問題: ∠P=90°である直角三角形PABがあり、∠QAB=∠QBA=∠QBPを満たす点Qを考えます。直線BQと直線PAの交点をR、線分QRの中点をMとするとPM=6でした。このとき線分BQの長さはいくつですか。
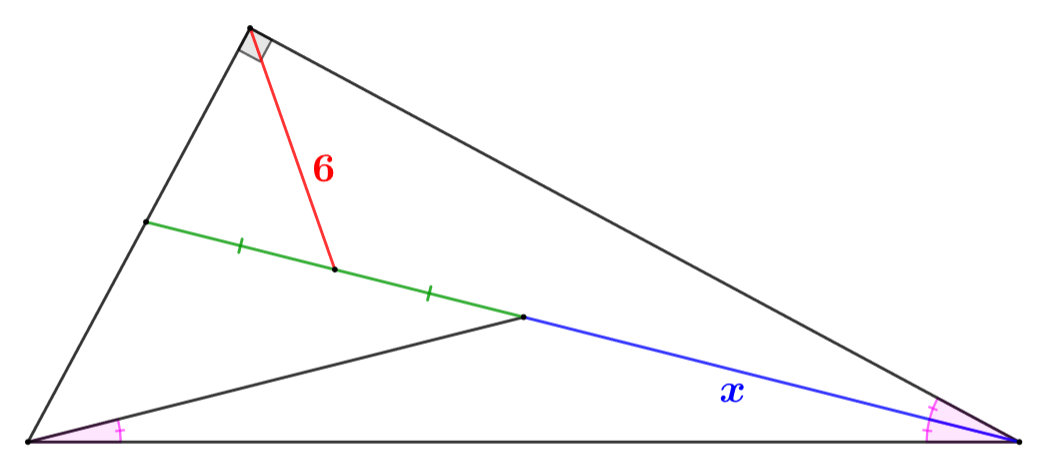
解答: 半直線BP上に、BA=BCとなる点Cをとると、線分PM、線分BQそれぞれ三角形ABCの九点円、外接円の半径である。したがって解答は12。
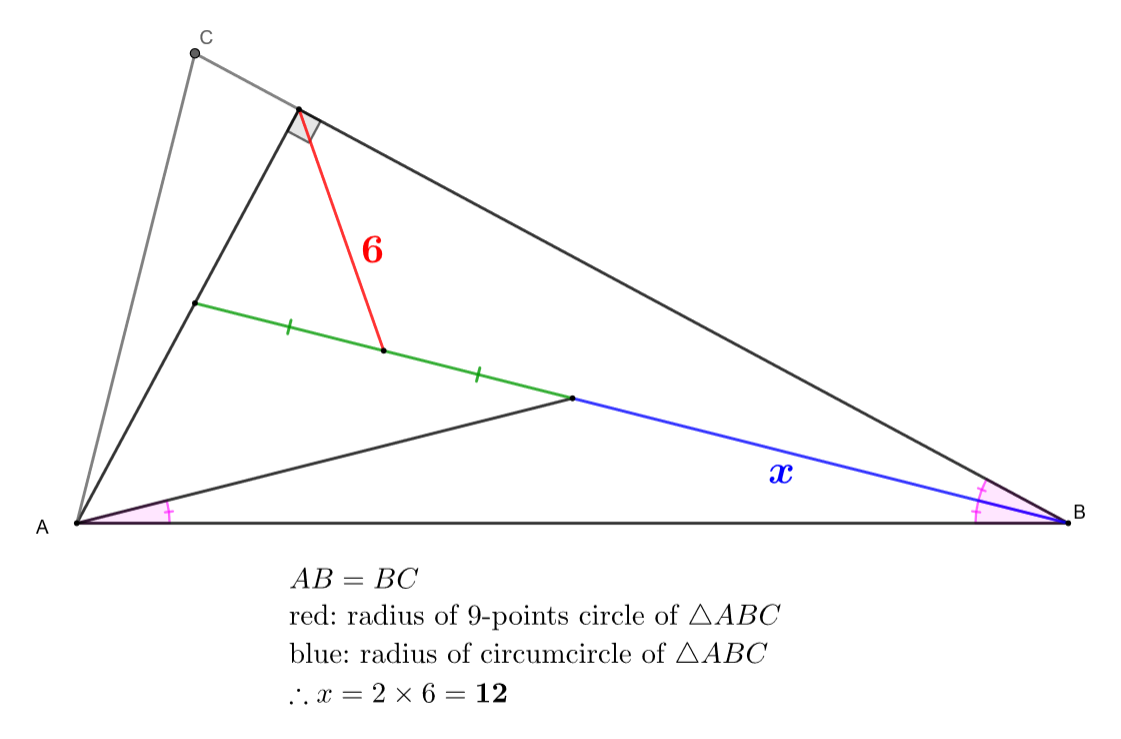
答え: 12
タグ: 九点円